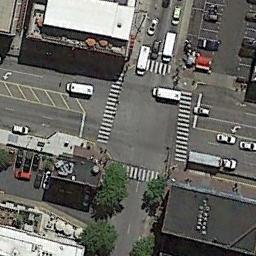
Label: intersection